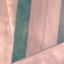
Land use / land cover class: AnnualCrop